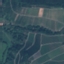
Label: PermanentCrop